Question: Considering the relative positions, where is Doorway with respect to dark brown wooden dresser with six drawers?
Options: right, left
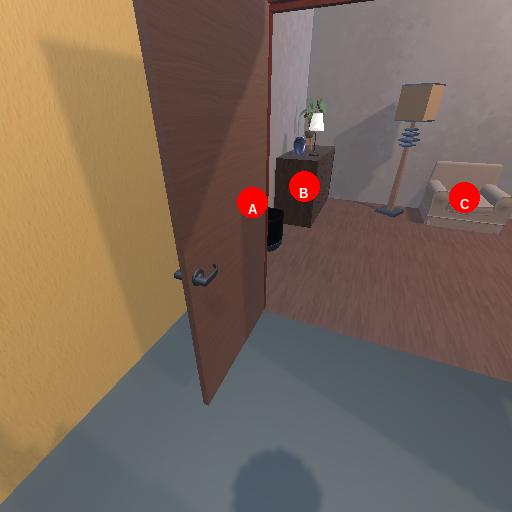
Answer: right